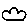
Label: cloud